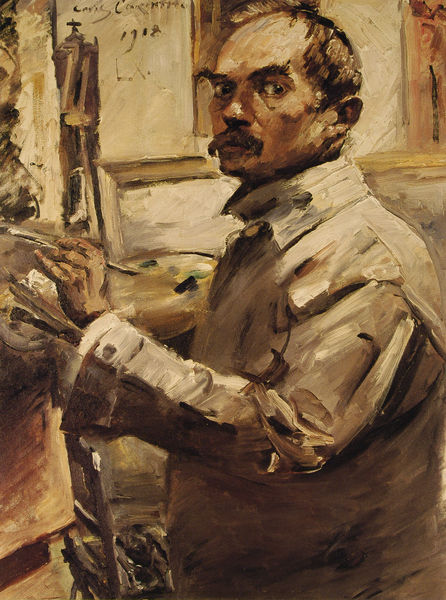
Titel: Selbstporträt im weißen Kittel
Künstler: Lovis Corinth
Standort: Köln
Institution: Wallraf-Richartz-Museum
Schlagwörter: gemälde, hand, kopf, mann, schatten, weiß, gelb, impressionismus, braun, ellbogen, fenster, finger, haar, hell, hintergrund, licht, nase, ohr, pastell, schwarz, stuhl, vordergrund, zimmer, ölbild, blick, beige, expressionismus, malerei, alt, bart, dix, hemd, jacke, schnurrbart, arm, arme, augen, falten, gesicht, kragen, rahmen, ärmel, bild, bildnis, portrait, porträt, schauen, spiegel, öl, pastos, mantel, augenbrauen, potrait, spiegelbild, farben, farbe, monochrom, duktus, ernst, brauen, glatze, atelier, maler, staffelei, ölfarben, schnauzbart, selbstporträt, neue sachlichkeit, abbild, betrachter, berlin, corinth, lovis, lovis corinth, münchen, links, expressionistisch, künstler, selbstbildnis, jugendtsil, kittel, leinwand, manschette, kunst, linkshänder, malen, palette, pinsel, halbglatze, braue, beckmann, otto, selbstportrait, künstlerportrait, staffel, farbpalette, selbstproträt, abstrackt, selbstportait, lovis corint, malerkittel, otto dix, alla prima, 1912, 1917, 1918, expressionalismus